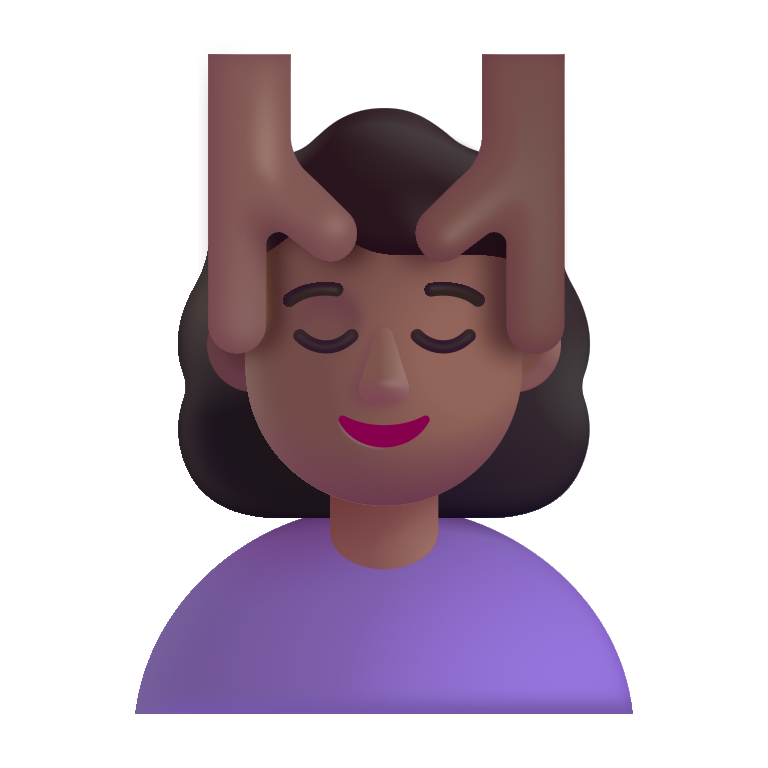
woman getting massage color  dark